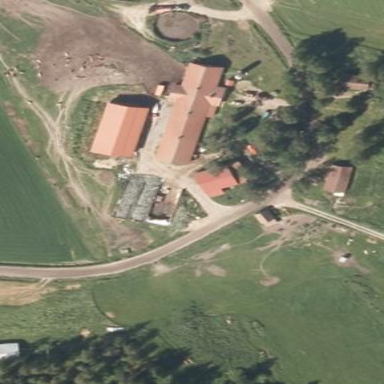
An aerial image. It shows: Farmyard area.